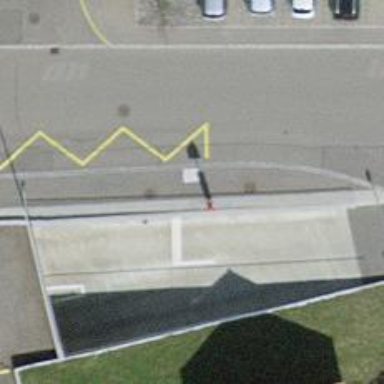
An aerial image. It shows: Bus stop with platform for public transport.